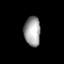
Tissue: prostate
Cell type: T cells
Senescence score: 0.2768
Nuclear area (px): 473
Mean DAPI intensity: 161.091